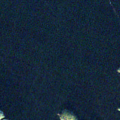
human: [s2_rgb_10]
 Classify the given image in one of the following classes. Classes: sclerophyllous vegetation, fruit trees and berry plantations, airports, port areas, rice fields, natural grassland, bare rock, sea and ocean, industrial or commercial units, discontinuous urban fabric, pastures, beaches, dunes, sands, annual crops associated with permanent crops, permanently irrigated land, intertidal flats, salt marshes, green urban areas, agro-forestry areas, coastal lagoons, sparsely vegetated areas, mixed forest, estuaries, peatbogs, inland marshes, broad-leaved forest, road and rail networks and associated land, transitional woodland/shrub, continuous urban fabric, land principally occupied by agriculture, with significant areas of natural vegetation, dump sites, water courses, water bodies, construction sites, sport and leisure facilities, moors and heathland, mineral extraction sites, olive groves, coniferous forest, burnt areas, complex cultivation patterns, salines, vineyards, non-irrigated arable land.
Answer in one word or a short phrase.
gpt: coniferous forest, water bodies